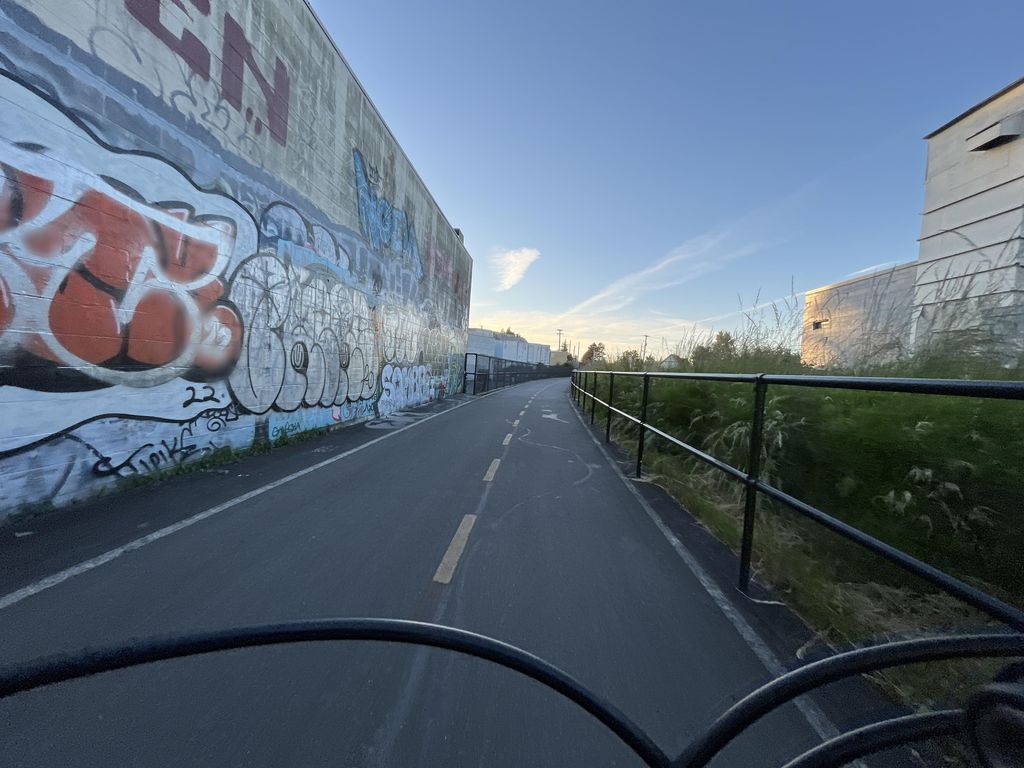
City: victoria